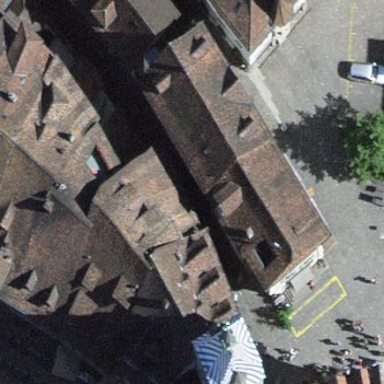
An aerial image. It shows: Restaurant building.